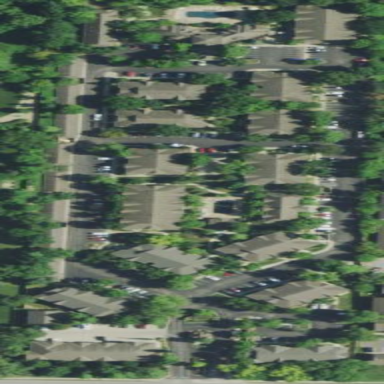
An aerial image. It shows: Residential area with apartments.